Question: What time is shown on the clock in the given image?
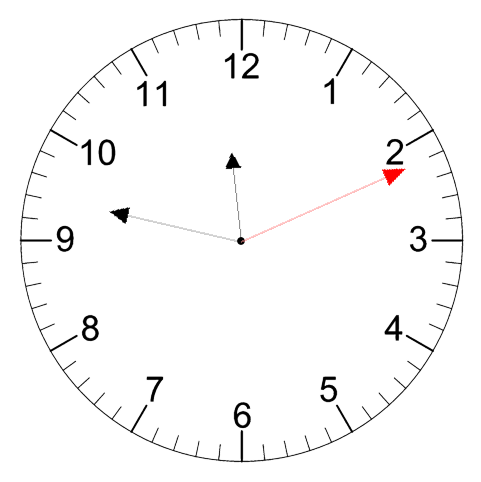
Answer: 11:47:11